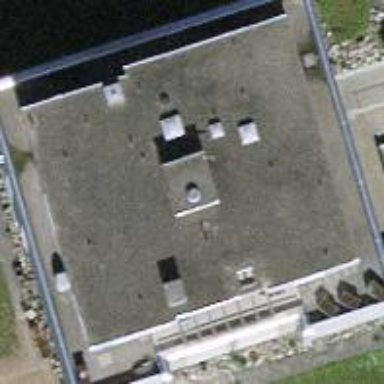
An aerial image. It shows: Flat-roofed building.